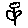
Label: flower